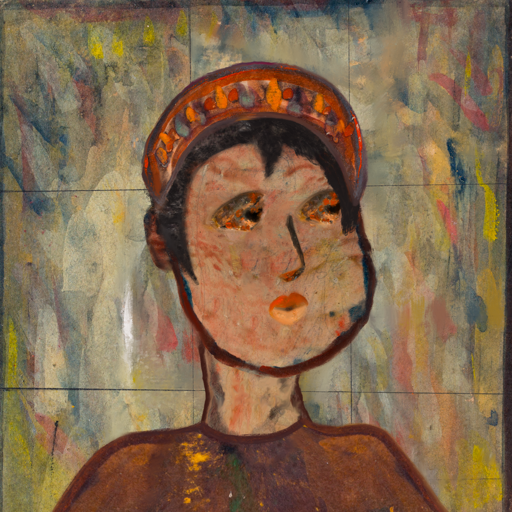
Background: GypsyMother, Head And Neck Side: Orphan, Face Side: Gypsy_Queen, Bust: Comrade, Hair Side: Roy_Bahadur, Head Accessory: Hypocrite, Second Necklace: Blank, Necklace: Blank, Baby: Blank